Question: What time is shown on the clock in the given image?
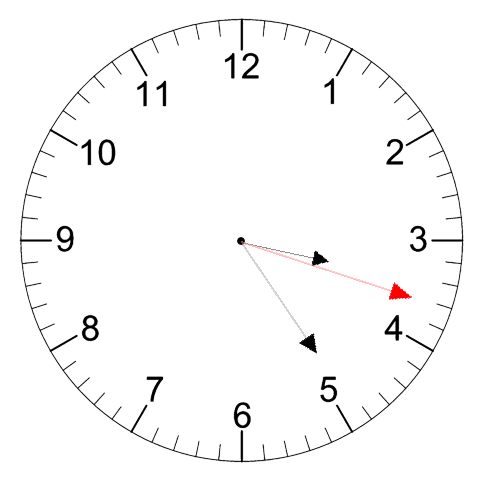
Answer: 03:24:18